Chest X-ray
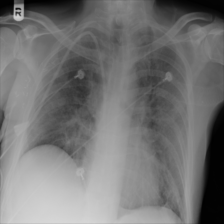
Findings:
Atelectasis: negative
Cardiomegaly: negative
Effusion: negative
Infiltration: positive
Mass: negative
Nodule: negative
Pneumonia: negative
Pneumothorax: negative
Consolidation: negative
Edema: negative
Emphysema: negative
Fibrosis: negative
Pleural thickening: negative
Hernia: negative